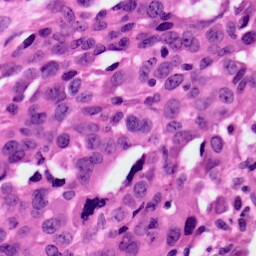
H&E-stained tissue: Ovarian